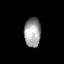
Tissue: lung
Cell type: Epithelial cells
Senescence score: 0.2075
Nuclear area (px): 477
Mean DAPI intensity: 157.218